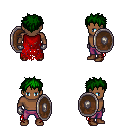
a pixel art fantasy rpg character, male body template, human, dark skin, red tattered cape, magenta pants, green bedhead hairstyle, metal gloves, brown shoes, shield, four views (front, back, left, right), 2x2 character sprite sheet, small pixel art, hard edges, no anti-aliasing